Question: '''
XamlParseException: [Line: 0 Position: 0]
StackTrace
at MS.Internal.XcpImports.CheckResult(UInt32 hr)
at MS.Internal.XcpImports.FrameworkElement_MeasureOverride(FrameworkElement element, Size availableSize)
at System.Windows.FrameworkElement.MeasureOverride(Size availableSize)
at System.Windows.FrameworkElement.MeasureOverride(IntPtr nativeTarget, Single inWidth, Single inHeight, Single& outWidth, Single& outHeight)
InnerException: None
'''
I've ran into this before and would normally ctrl+Z and just skip back because its a syntax typo or something simple but then I'll come into this and I'm without a design view in Expression Blend. If I comment out all the telerik controls being used the design view loads again fine and the error goes away. Can someone point me in the direction to remedy this? Thanks for looking either way!
P.S. - The app still seems to build fine, just no design view with these errors.
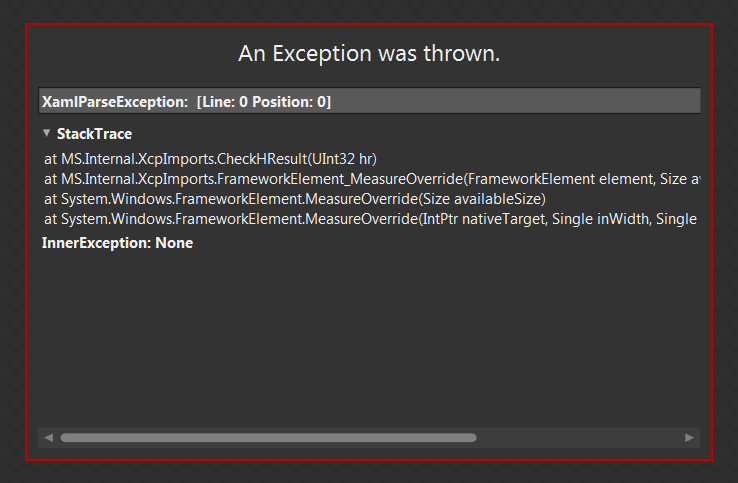
Answer: Thanks Borislav! The project was silverlight but there was no Silverlight 5 involved unfortunately. The problem was resolved after updating the telerik controls and now I have ran into it again. If I comment out all of the telerik controls it loads the design view in Blend again. I'd really like to know if anyone else has ran into this before?
Normally when I see this I look for an inane syntax error but there are none and the telerik controls are their defaults. Any insight would be appreciated greatly!